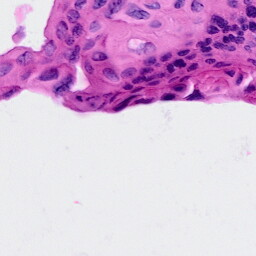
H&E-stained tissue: Cervix